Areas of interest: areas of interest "Park Square"
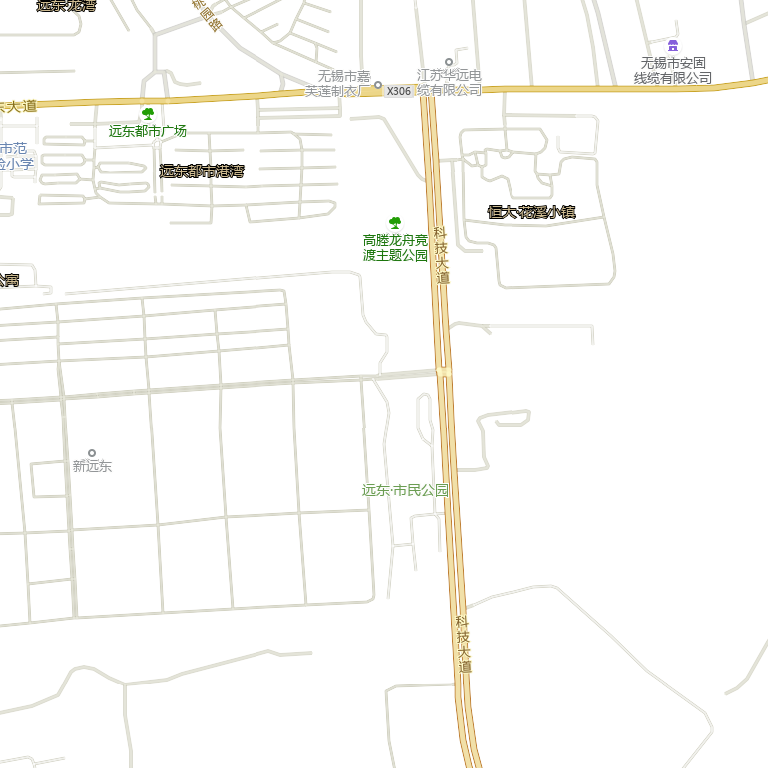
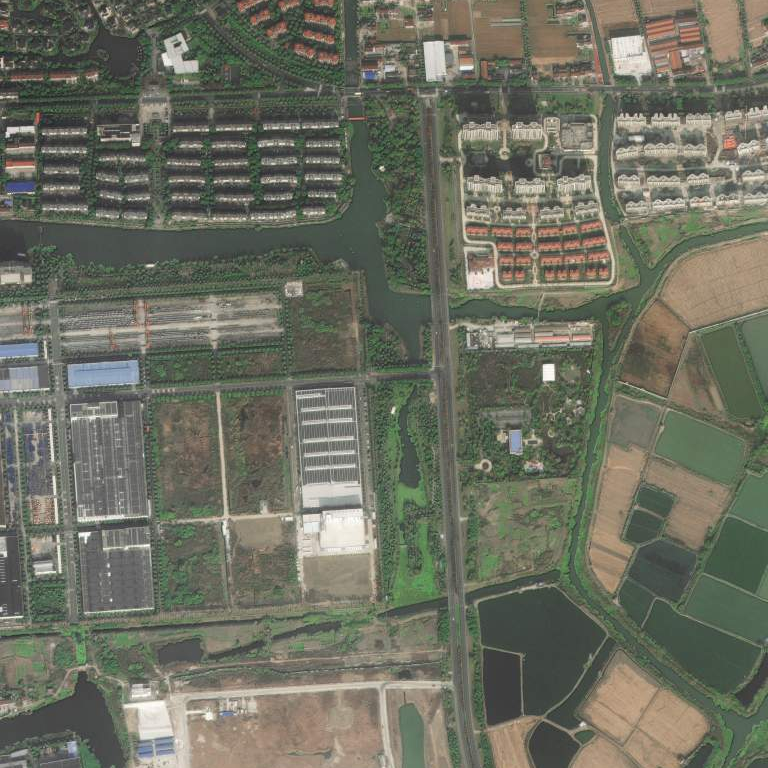